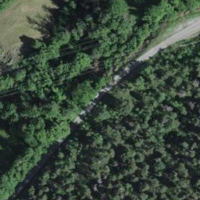
EUNIS habitat code: 43
Species observed at this site:
Primula vulgaris